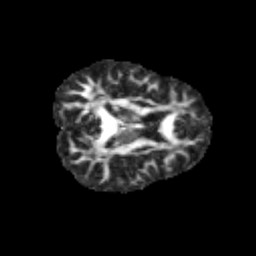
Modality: FA
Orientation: axial
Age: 12
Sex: female
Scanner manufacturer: siemens
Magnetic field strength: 3 T
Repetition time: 3.8 s
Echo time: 0.07 s